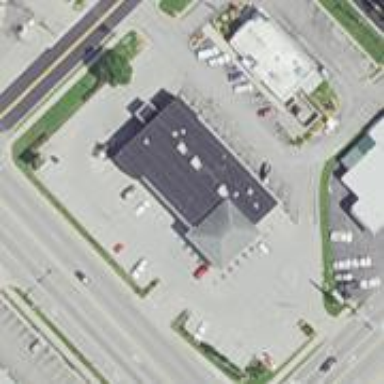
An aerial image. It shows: Parking area with asphalt surface.